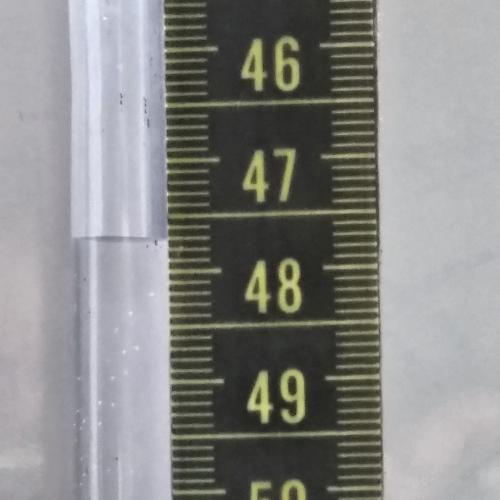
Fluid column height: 47.7 cm